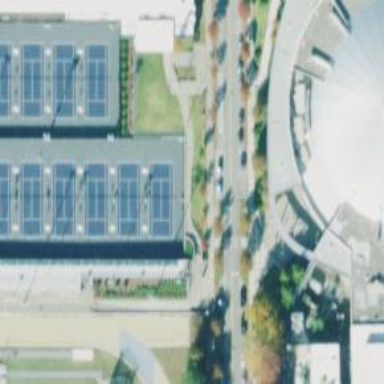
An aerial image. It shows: Athletic sports centre for tennis activities.